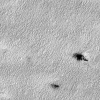
Atmospheric dust classification: not_dusty